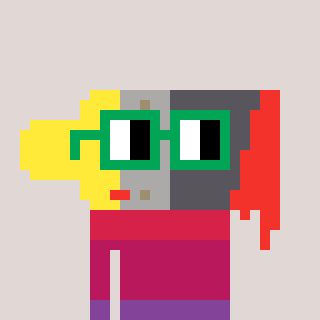
a pixel art character with square green glasses, a paintbrush-shaped head and a slimegreen-colored body on a warm background